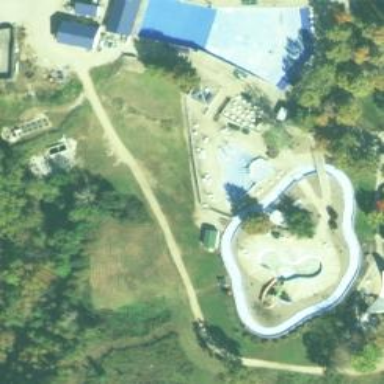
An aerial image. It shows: Water slide attraction.